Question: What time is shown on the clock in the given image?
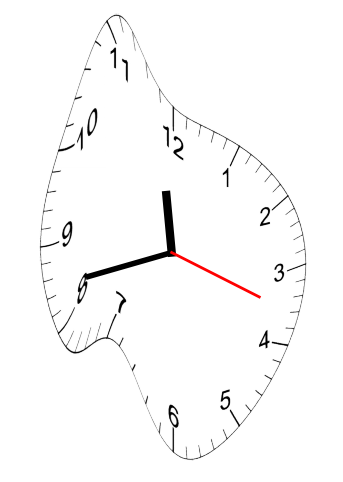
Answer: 11:42:18